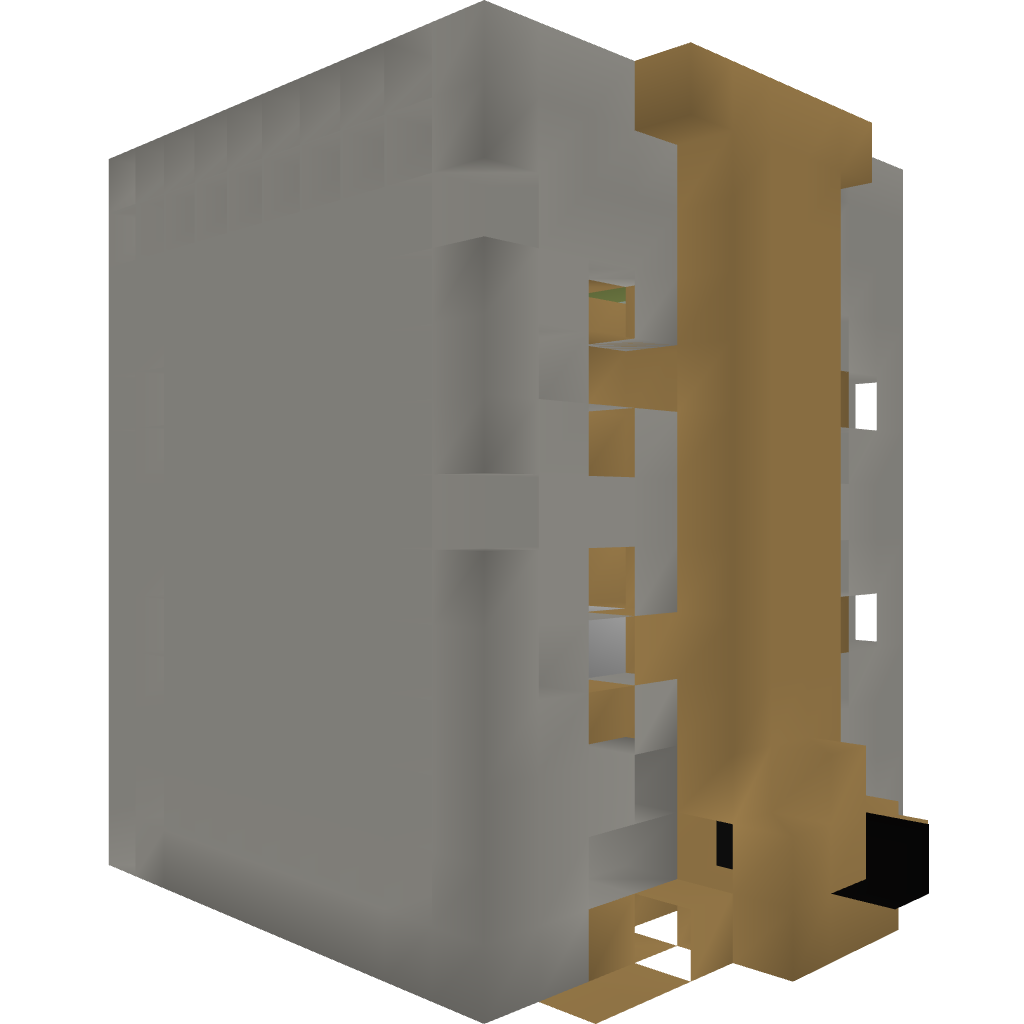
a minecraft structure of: sugar cane farm